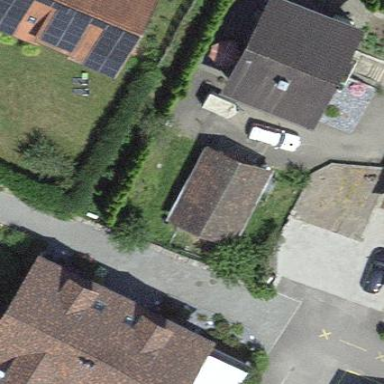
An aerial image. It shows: Garage.